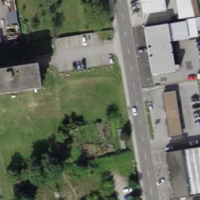
EUNIS habitat code: 54
Species observed at this site:
Phytolacca americana